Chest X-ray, PA view. Patient: 62 years old, sex M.
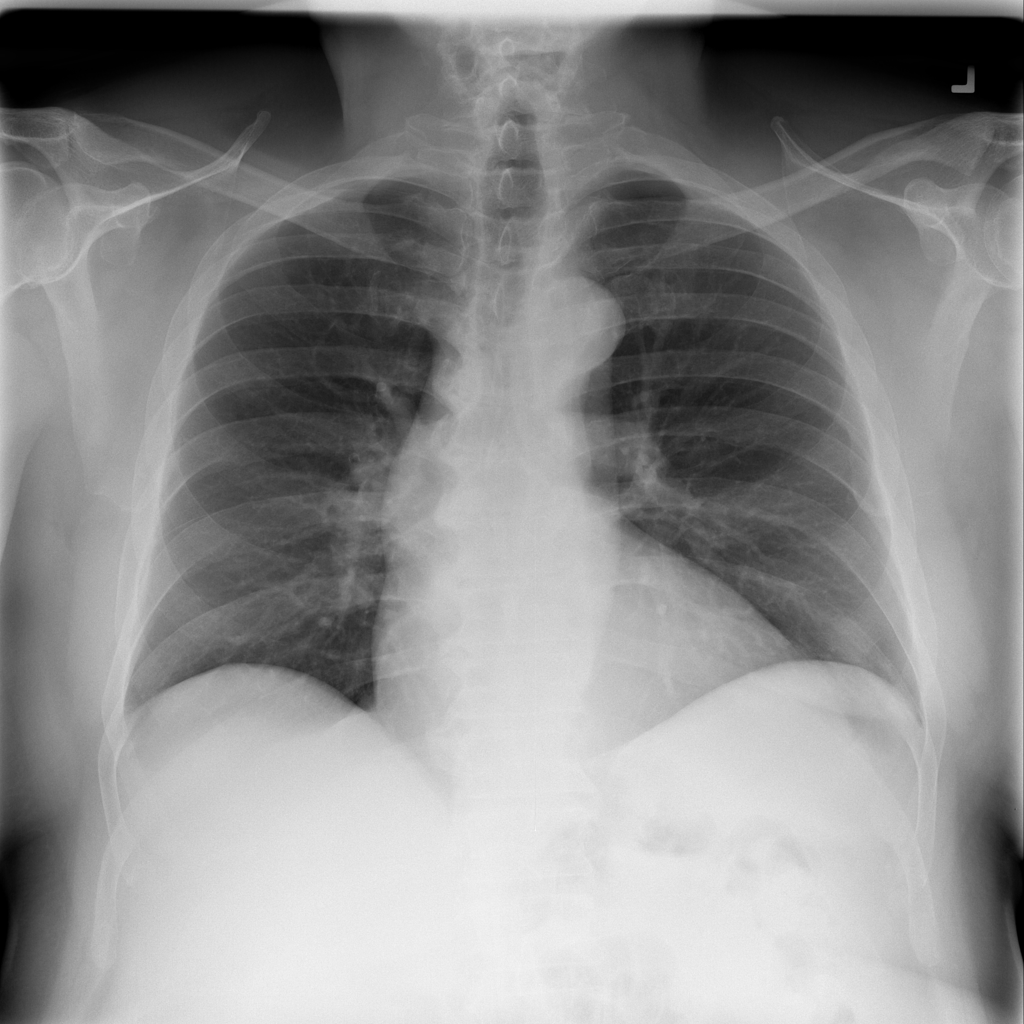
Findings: No Finding